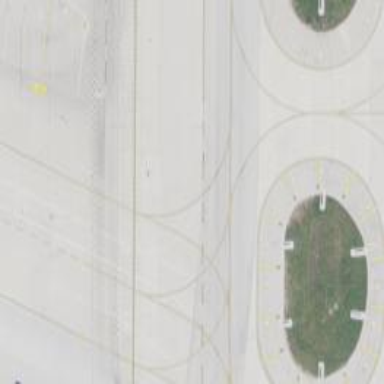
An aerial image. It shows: Image of taxiway at airport.